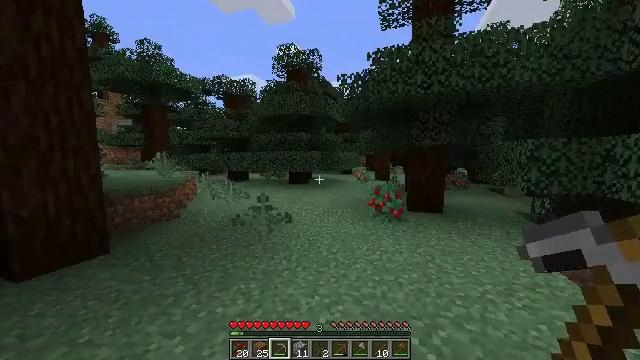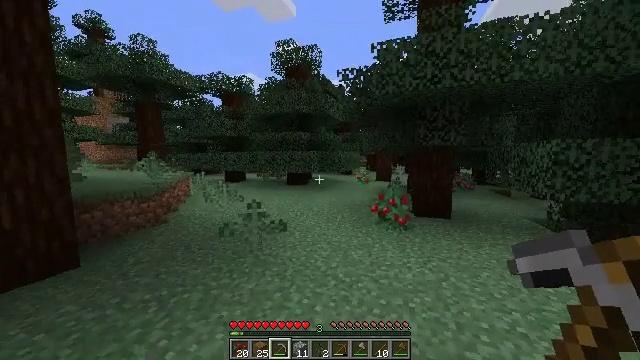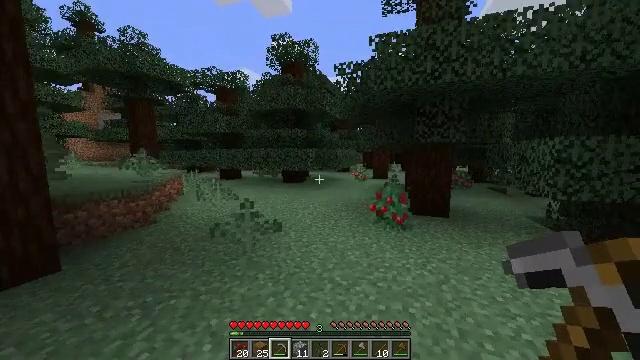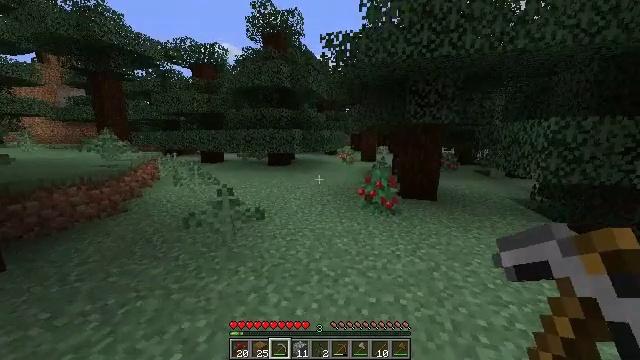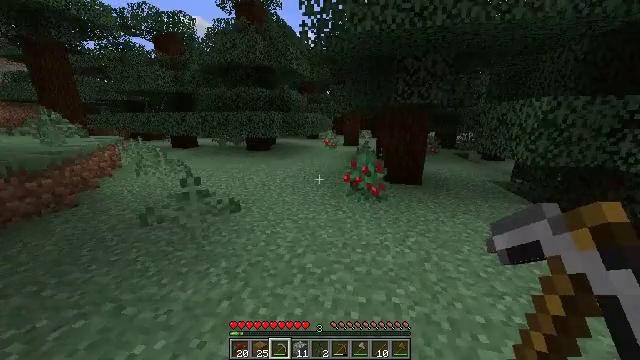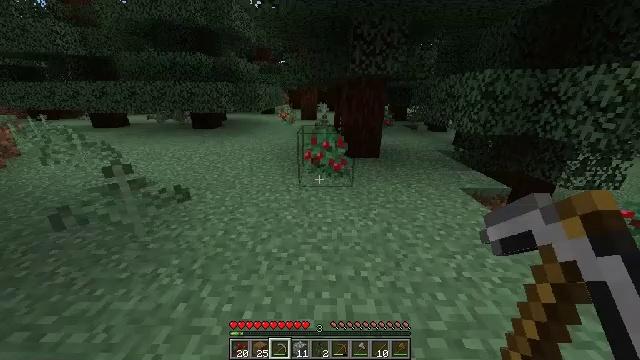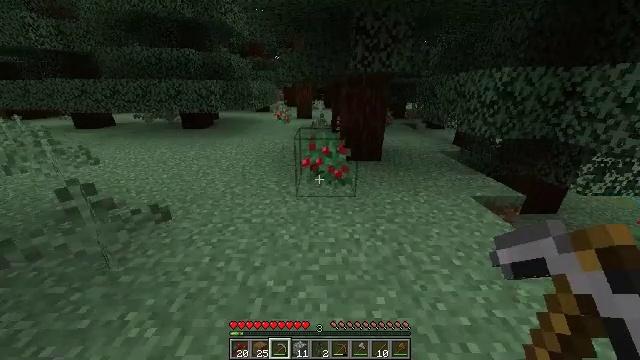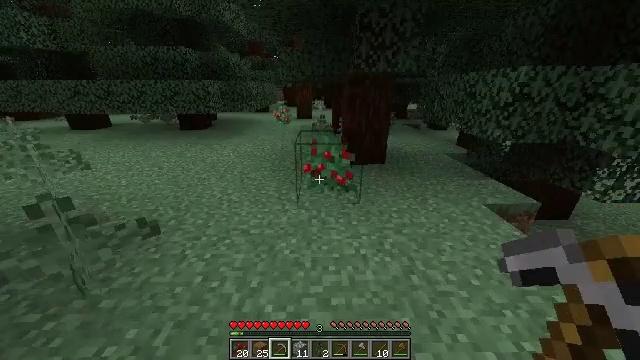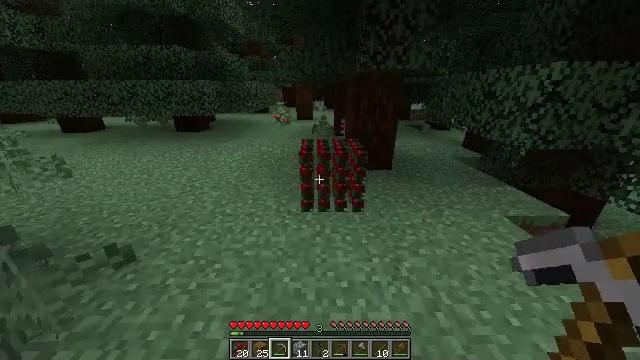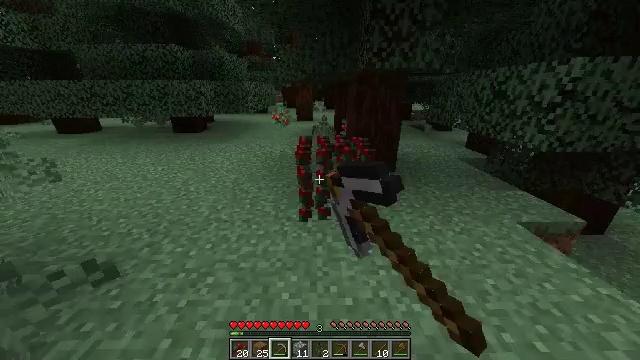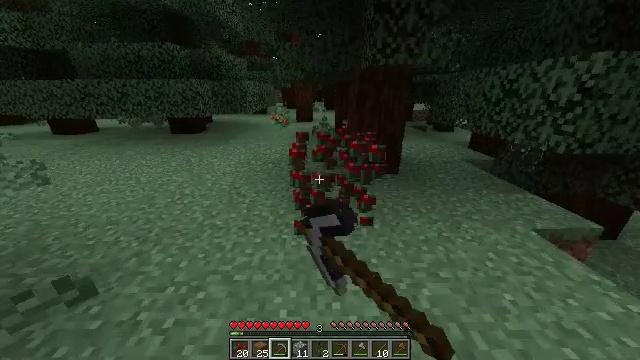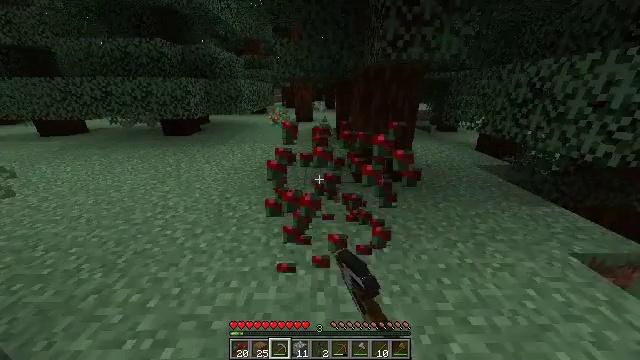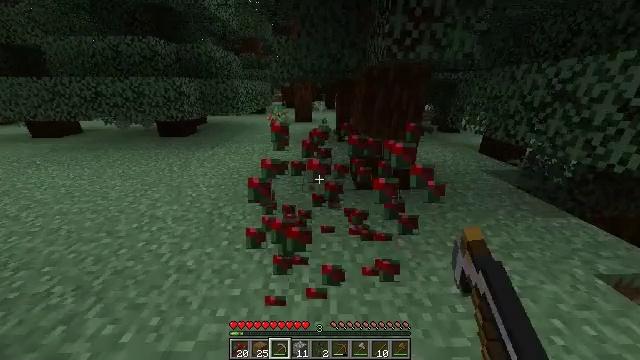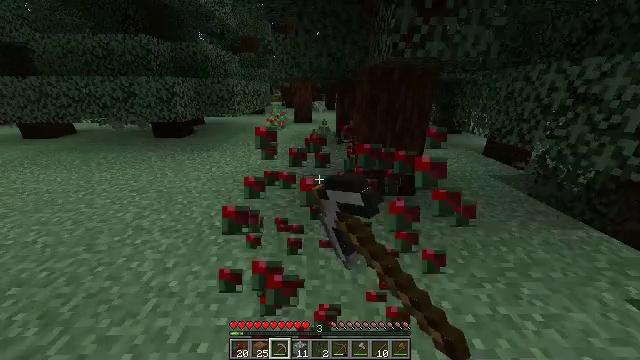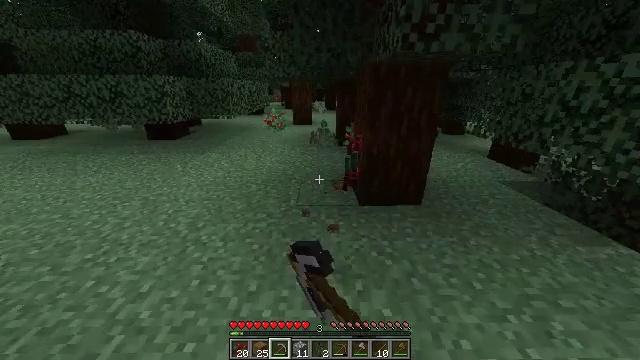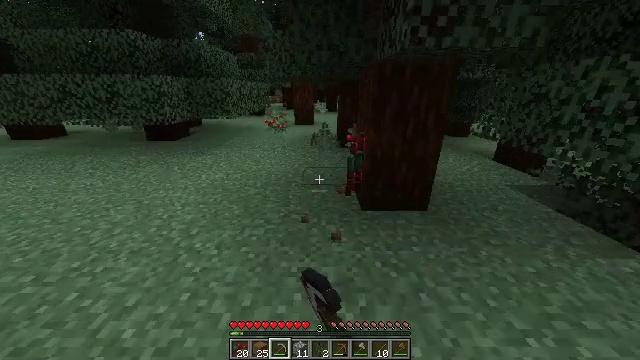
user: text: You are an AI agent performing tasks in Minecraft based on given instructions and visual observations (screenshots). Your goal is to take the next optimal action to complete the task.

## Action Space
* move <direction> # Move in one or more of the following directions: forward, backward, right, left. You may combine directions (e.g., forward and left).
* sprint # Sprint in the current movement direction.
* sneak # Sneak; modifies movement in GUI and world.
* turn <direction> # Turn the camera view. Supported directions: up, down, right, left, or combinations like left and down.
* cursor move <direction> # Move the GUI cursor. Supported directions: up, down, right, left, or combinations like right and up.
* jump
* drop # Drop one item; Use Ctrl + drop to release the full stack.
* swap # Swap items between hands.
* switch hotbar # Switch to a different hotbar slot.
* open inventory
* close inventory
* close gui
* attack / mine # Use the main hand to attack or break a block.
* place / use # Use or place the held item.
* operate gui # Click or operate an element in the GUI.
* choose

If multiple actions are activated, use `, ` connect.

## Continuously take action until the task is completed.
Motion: motion action
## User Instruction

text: Harvest sweet berries by mining the bush.
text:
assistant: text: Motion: move forward, sprint
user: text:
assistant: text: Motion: move forward, sprint
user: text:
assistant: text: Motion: move forward, sprint, turn right and down
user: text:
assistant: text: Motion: move forward, sprint, turn right and down
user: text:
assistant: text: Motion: move forward, sprint, turn right and down
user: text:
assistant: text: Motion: move forward, sprint, turn right
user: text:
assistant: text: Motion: move forward, sprint
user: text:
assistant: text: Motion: move forward, sprint, attack / mine
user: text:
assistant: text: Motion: move forward, sprint, attack / mine
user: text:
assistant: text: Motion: move forward, sprint, attack / mine
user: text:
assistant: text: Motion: move forward, sprint, attack / mine
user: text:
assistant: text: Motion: move forward, sprint, attack / mine
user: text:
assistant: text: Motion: move forward, sprint, attack / mine
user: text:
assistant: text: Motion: move forward, sprint, attack / mine
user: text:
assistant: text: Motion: move forward, sprint
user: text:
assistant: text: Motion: move forward, sprint
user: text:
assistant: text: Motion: move forward, sprint, turn left and up
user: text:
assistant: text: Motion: move forward, sprint
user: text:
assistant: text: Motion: move forward, sprint
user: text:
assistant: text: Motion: move forward, sprint
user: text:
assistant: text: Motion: move forward, sprint
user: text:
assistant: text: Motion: move forward, sprint, turn left
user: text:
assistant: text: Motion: move forward, sprint
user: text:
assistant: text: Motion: move forward, sprint
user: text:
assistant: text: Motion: move forward, sprint
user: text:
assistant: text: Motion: move forward, sprint
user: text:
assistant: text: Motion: move forward, sprint, turn left
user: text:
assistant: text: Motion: move forward, sprint, turn left
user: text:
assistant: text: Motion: move forward, sprint, turn left
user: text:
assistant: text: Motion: move forward, sprint, turn left